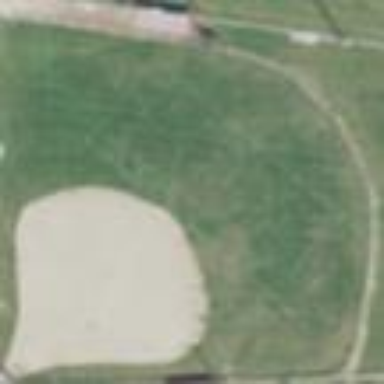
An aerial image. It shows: Baseball pitch for leisure land activities.